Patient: sex F, age 44
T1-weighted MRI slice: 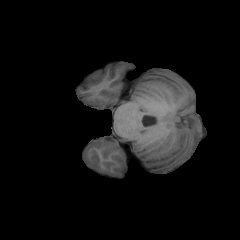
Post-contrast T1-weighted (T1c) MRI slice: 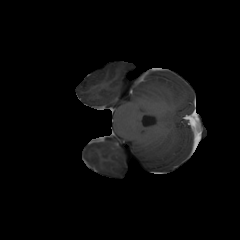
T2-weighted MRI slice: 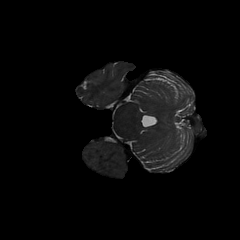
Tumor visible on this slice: no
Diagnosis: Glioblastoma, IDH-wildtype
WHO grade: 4